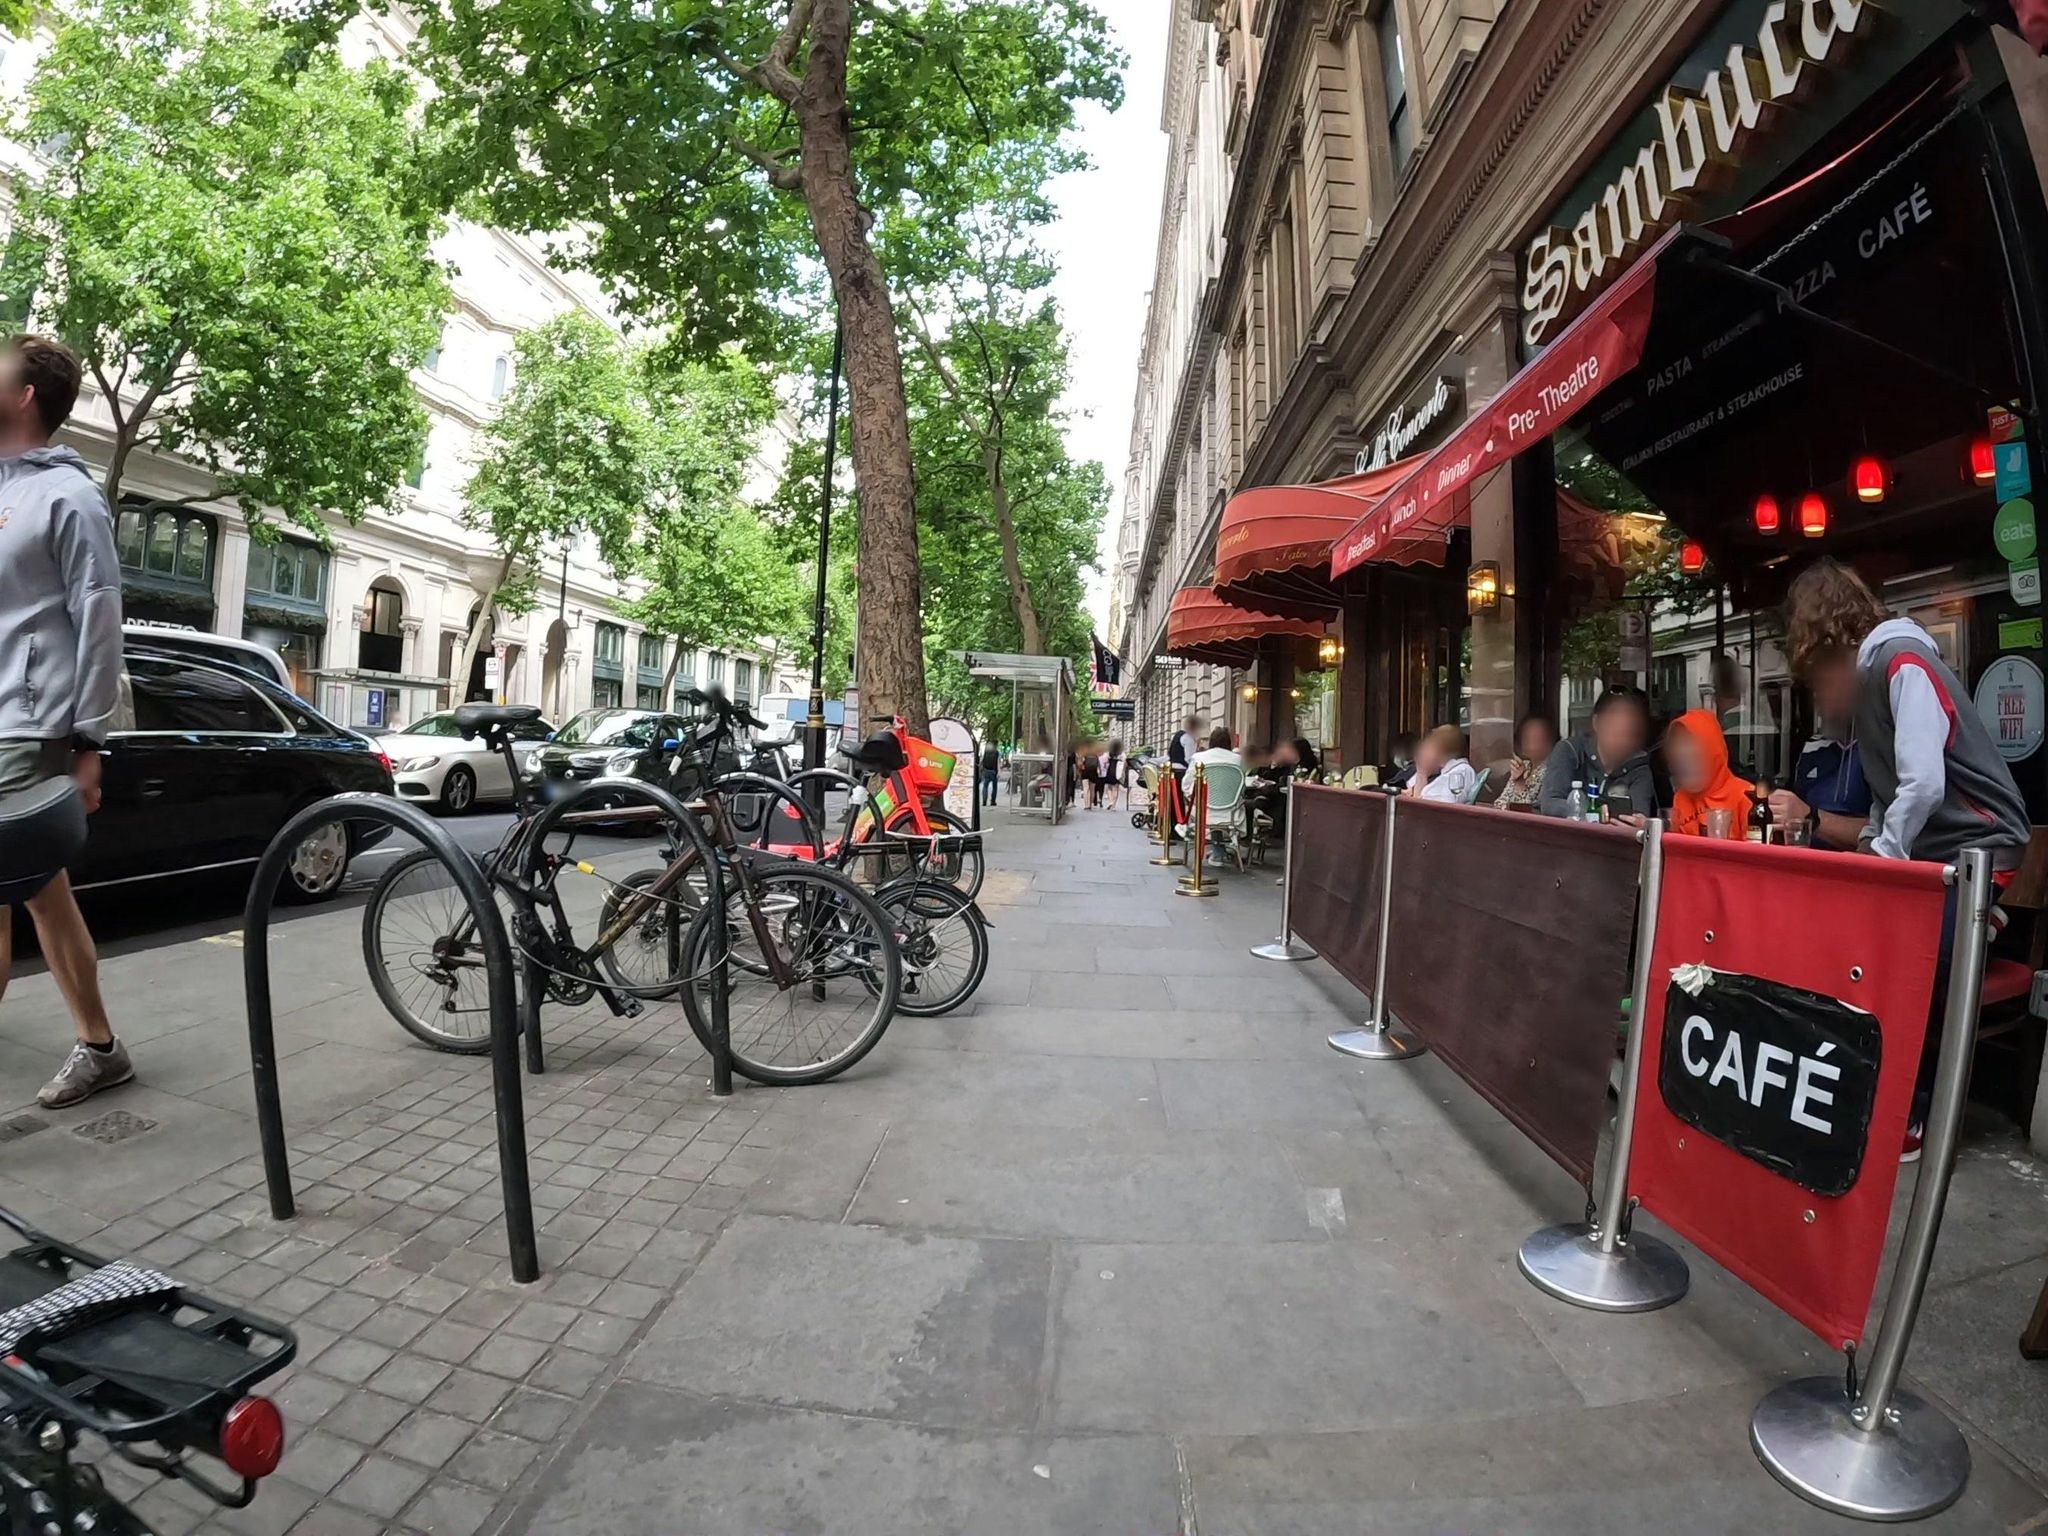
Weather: clear
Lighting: day
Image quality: good
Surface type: walking surface
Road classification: footway
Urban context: urban centre
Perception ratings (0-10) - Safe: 1.63, Lively: 7.64, Beautiful: 7.39, Boring: 3.62, Depressing: 2.59, Wealthy: 5.61